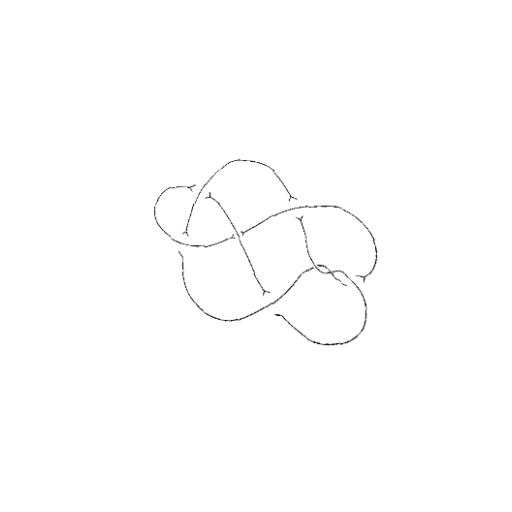
Crossing number: 8